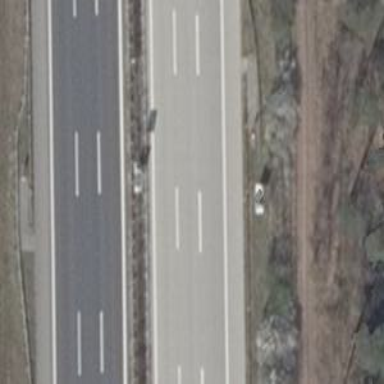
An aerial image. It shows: Motorway with concrete surface.